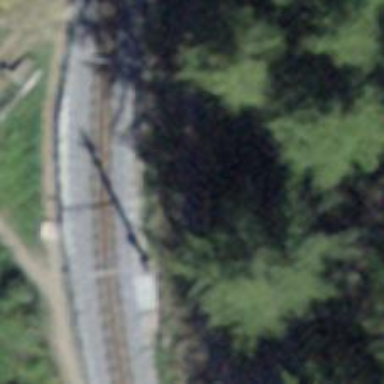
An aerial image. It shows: Lift gate barrier.